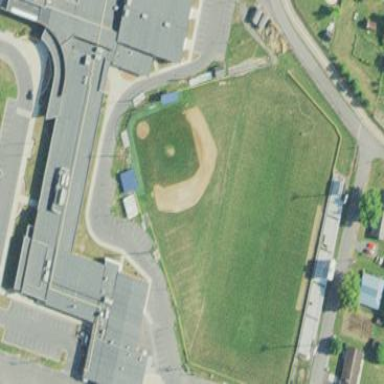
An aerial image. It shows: Baseball pitch for leisure land.